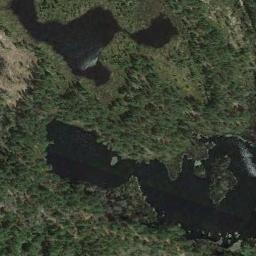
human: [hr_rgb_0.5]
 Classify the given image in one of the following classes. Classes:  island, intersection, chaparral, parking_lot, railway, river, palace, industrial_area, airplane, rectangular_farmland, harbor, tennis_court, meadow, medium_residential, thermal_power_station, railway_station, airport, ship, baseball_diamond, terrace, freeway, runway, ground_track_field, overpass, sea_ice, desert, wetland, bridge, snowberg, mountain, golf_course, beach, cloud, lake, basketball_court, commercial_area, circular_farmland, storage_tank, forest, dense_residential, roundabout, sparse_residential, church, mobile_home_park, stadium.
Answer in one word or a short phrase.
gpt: wetland